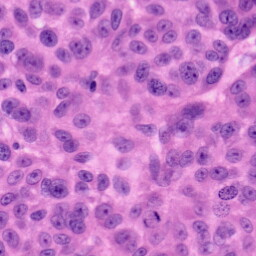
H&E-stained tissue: Skin